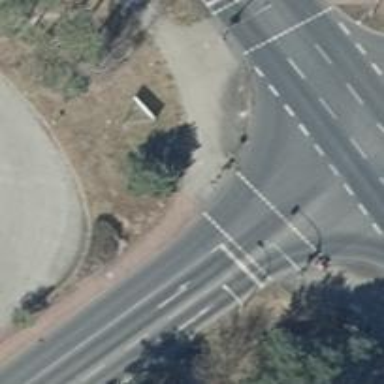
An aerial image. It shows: Road with traffic signals at crossing.